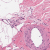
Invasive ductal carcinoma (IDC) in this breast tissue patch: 0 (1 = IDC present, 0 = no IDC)